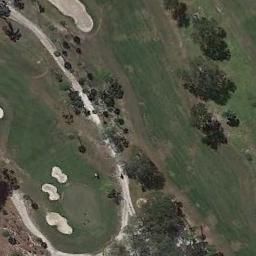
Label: golf_course